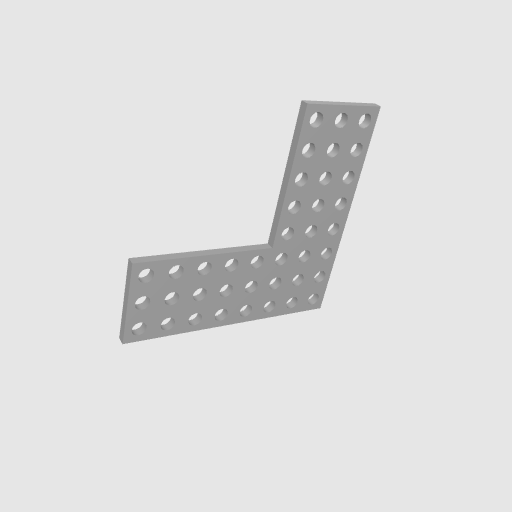
Part: FlatGridBracket1-2